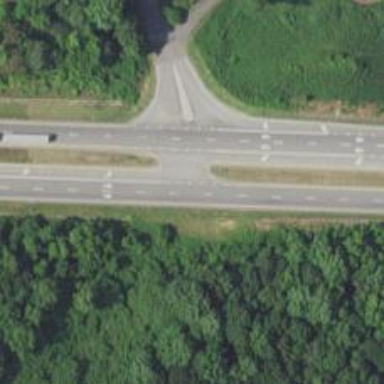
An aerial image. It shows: Asphalt road designated as trunk highway.